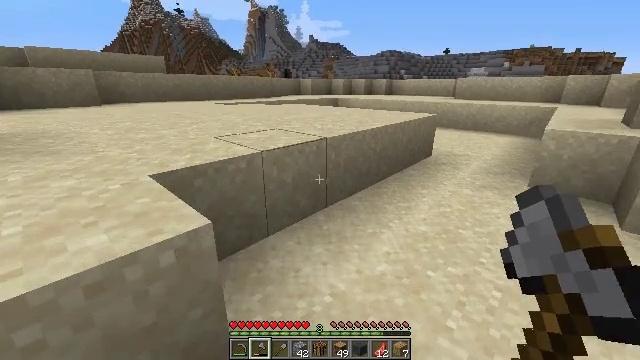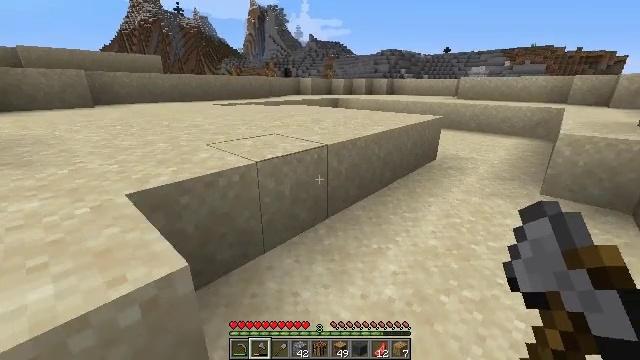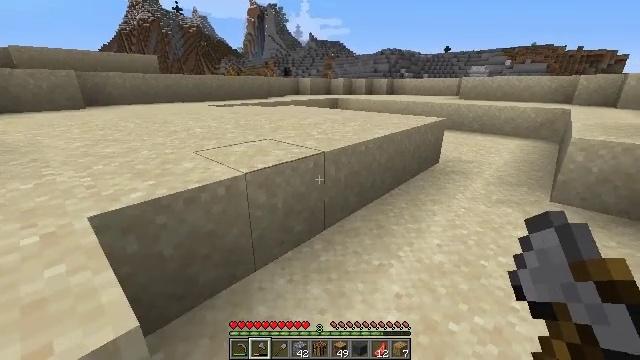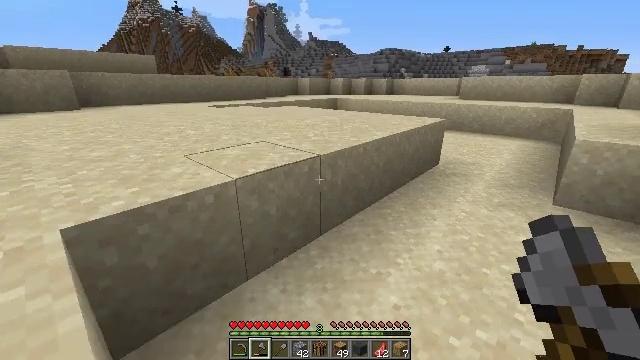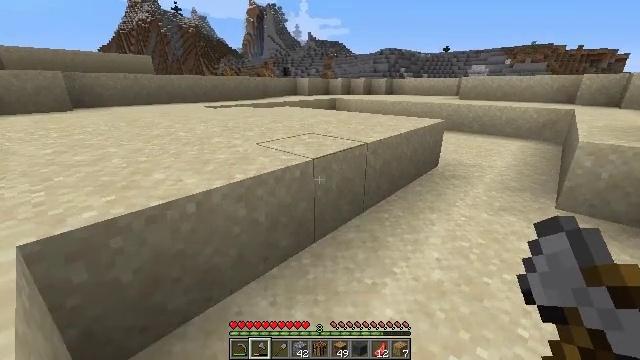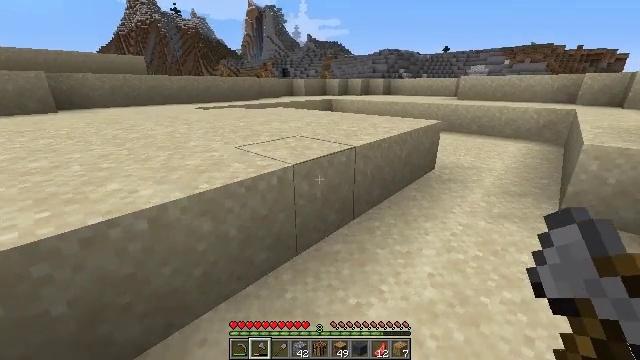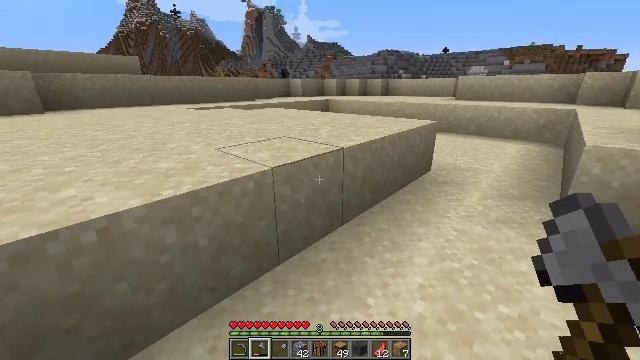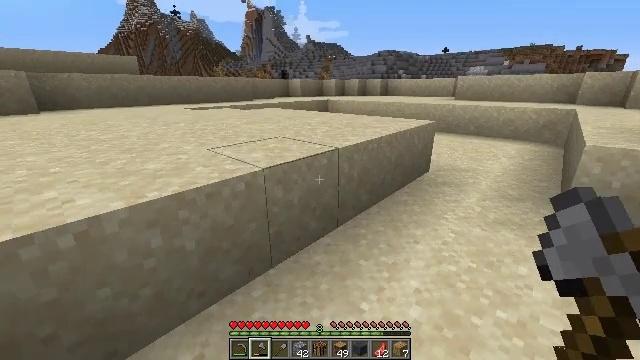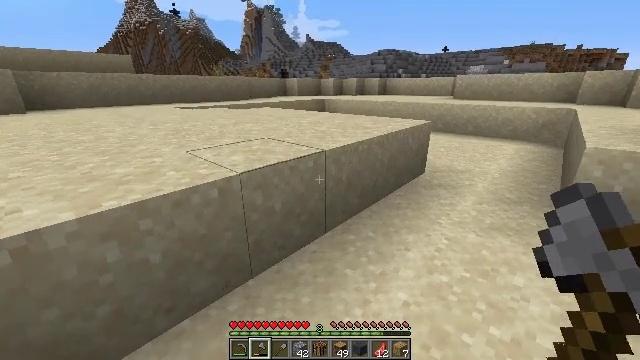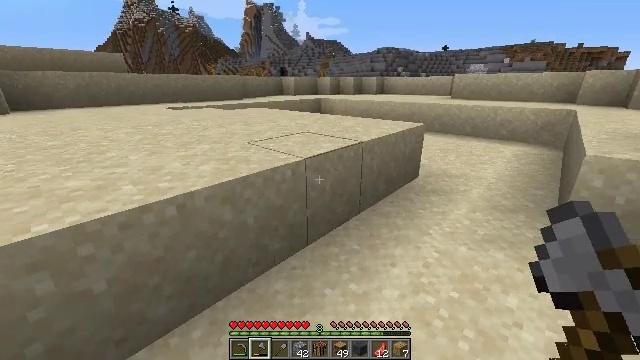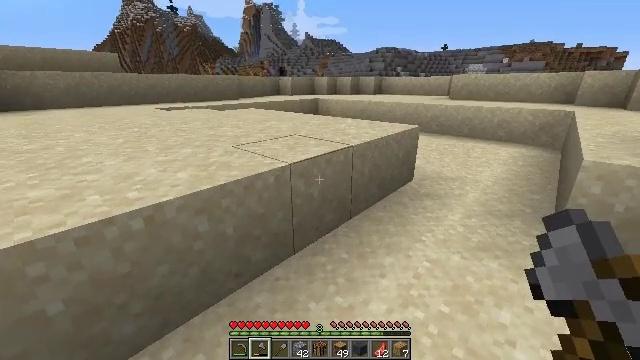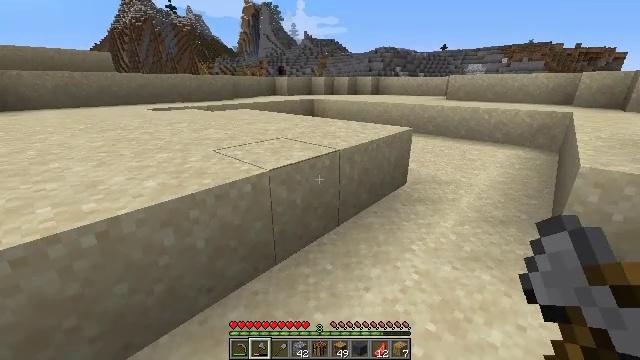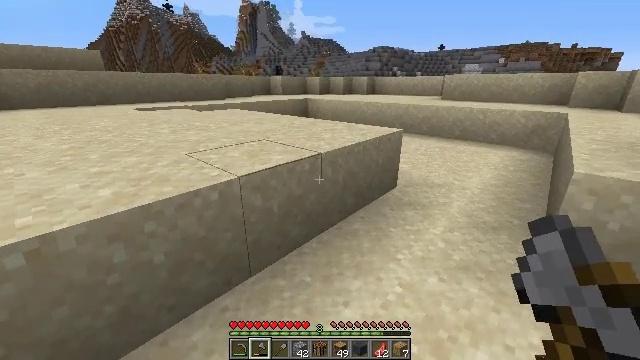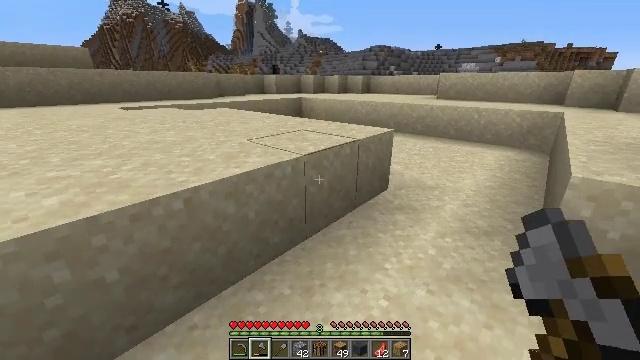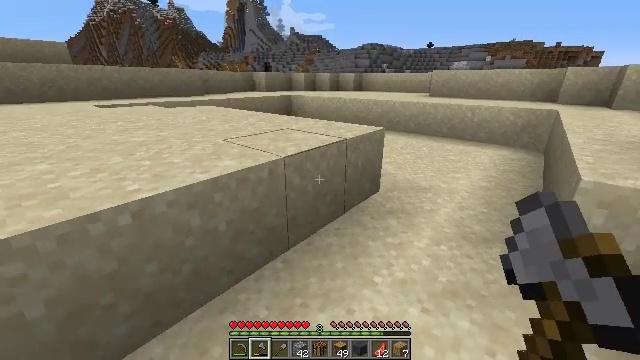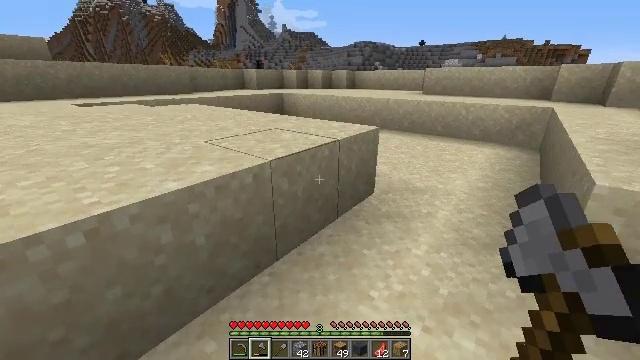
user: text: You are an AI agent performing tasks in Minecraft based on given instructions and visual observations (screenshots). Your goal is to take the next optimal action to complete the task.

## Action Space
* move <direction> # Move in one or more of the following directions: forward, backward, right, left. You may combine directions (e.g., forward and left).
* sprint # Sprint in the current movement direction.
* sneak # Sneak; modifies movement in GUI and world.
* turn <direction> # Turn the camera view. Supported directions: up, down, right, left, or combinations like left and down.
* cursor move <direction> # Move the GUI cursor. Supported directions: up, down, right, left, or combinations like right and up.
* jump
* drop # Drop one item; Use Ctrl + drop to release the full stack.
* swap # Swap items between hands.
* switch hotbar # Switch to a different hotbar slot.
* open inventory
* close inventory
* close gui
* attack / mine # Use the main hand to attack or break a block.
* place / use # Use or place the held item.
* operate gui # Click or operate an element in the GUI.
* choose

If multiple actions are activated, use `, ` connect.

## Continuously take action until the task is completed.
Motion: motion action
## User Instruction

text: Combat the rabbit.
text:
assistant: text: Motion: move forward
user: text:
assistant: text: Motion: move forward and move right
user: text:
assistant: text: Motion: move forward and move right
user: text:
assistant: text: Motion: move forward and move right
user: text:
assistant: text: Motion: move forward and move right
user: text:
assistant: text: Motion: move forward and move right
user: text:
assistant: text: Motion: move forward and move right
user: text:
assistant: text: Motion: move forward and move right
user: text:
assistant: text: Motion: move forward and move right
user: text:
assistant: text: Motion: move forward and move right
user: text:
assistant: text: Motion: move forward and move right
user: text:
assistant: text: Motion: move forward and move right
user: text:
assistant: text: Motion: move forward
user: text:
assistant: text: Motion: move forward, turn right
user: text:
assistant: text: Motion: move forward, turn right
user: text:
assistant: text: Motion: move forward, turn right
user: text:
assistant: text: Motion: move forward, turn right
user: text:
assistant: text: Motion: move forward, turn right and up
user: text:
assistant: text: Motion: move forward, turn right
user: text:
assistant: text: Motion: move forward
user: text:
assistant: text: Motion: move forward
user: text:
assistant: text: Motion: move forward
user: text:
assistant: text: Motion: move forward
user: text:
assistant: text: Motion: move forward
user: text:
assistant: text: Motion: move forward
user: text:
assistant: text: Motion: move forward
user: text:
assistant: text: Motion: move forward
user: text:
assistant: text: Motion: move forward
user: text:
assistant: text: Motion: move forward
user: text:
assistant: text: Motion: move forward